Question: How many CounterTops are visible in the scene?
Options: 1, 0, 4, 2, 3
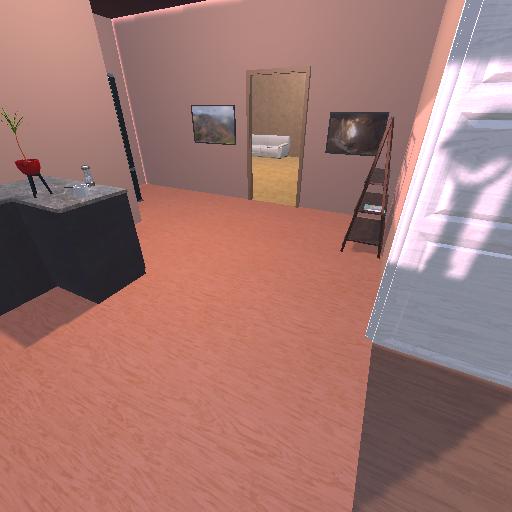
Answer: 1